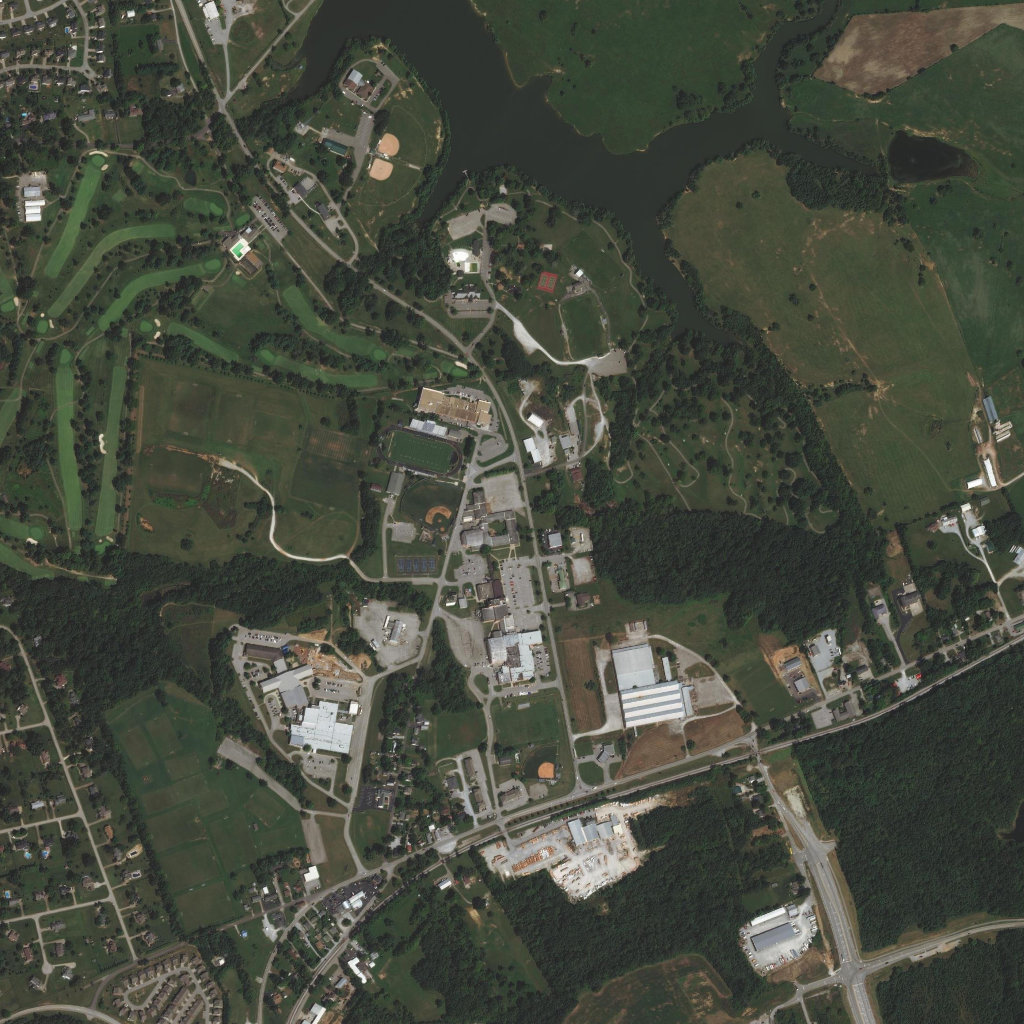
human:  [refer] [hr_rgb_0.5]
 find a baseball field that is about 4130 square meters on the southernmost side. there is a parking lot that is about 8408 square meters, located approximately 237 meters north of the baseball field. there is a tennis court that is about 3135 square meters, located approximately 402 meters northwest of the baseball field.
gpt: <box>[[50, 72, 54, 76, 0]]</box>